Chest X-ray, PA view. Patient: 30 years old, sex M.
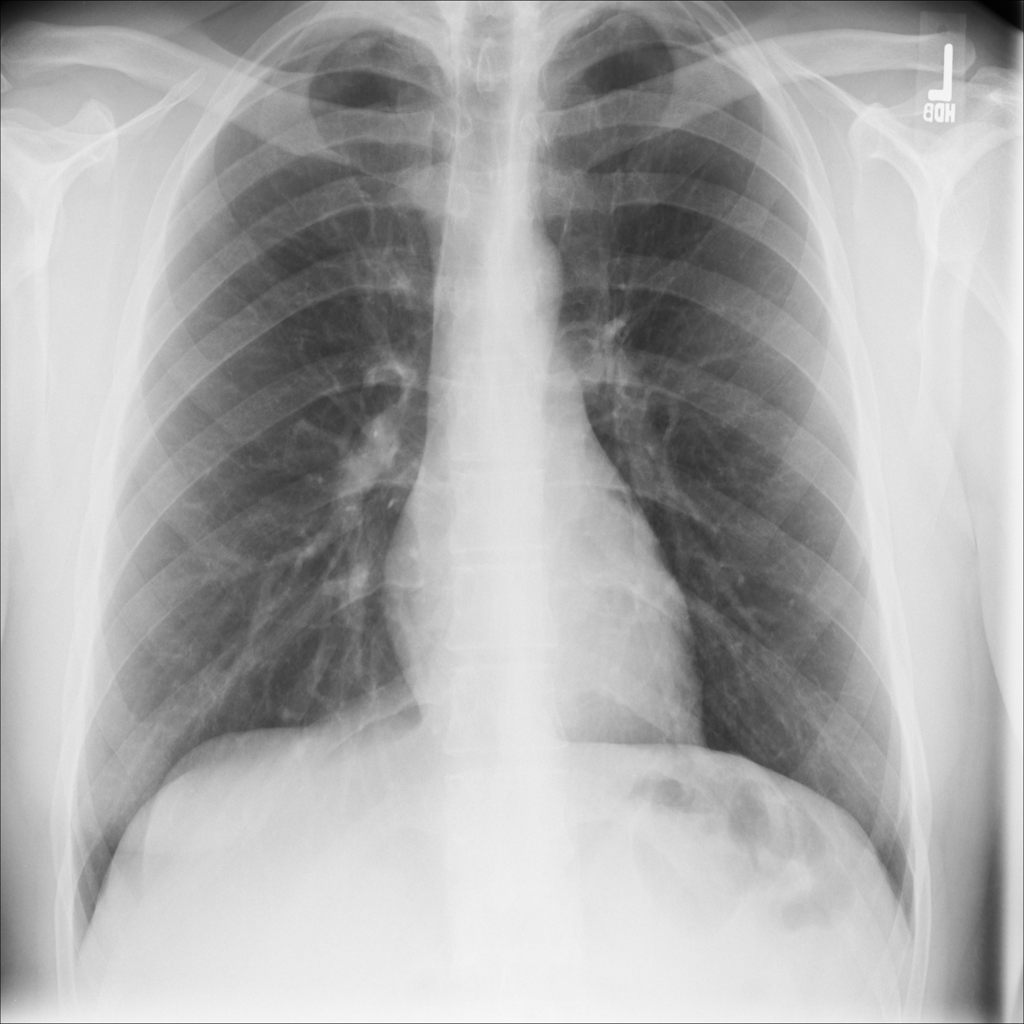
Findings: No Finding